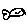
Label: fish